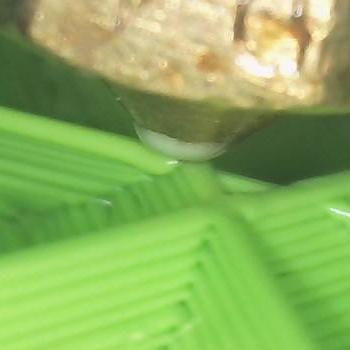
Flow rate: 133%